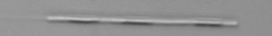
Label: Leptocylindrus